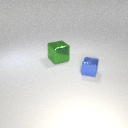
large green metal cube behind small blue metal cube